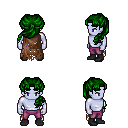
a pixel art fantasy rpg character, male body template, dark elf, purple skin, brown tattered cape, magenta pants, green princess hairstyle, black shoes, four views (front, back, left, right), 2x2 character sprite sheet, small pixel art, hard edges, no anti-aliasing